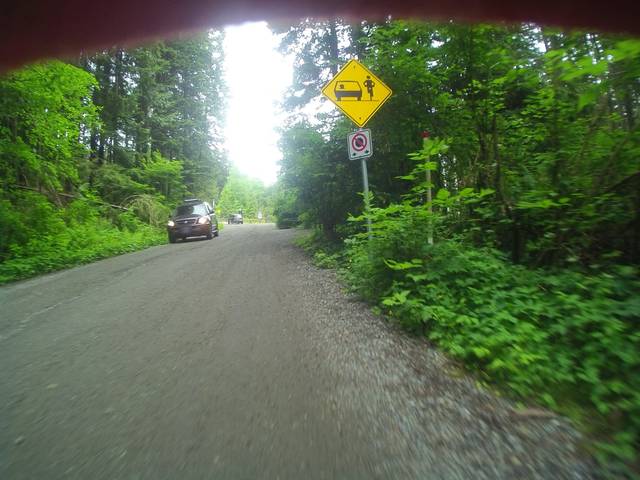
Region: Canada
Coordinates: 49.358, -123.036